Field crop: maize
Growth stage: 2
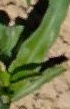
Species: maize